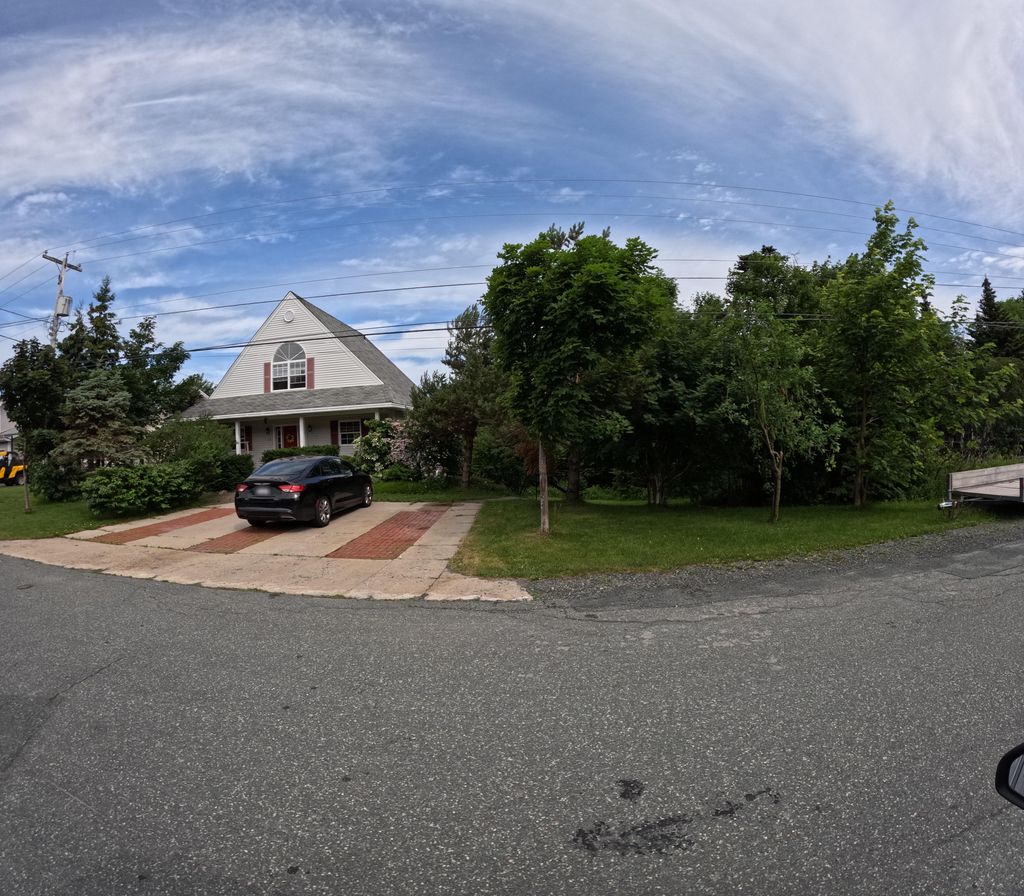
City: st_johns